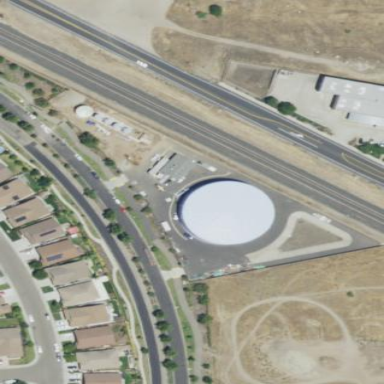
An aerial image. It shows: Water storage area.